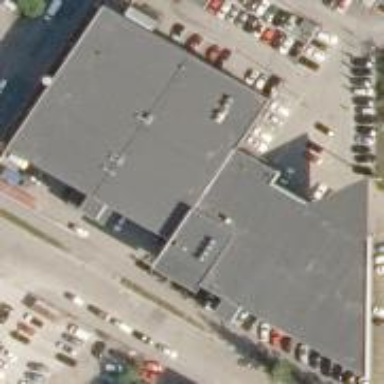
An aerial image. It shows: Building that houses car shop.